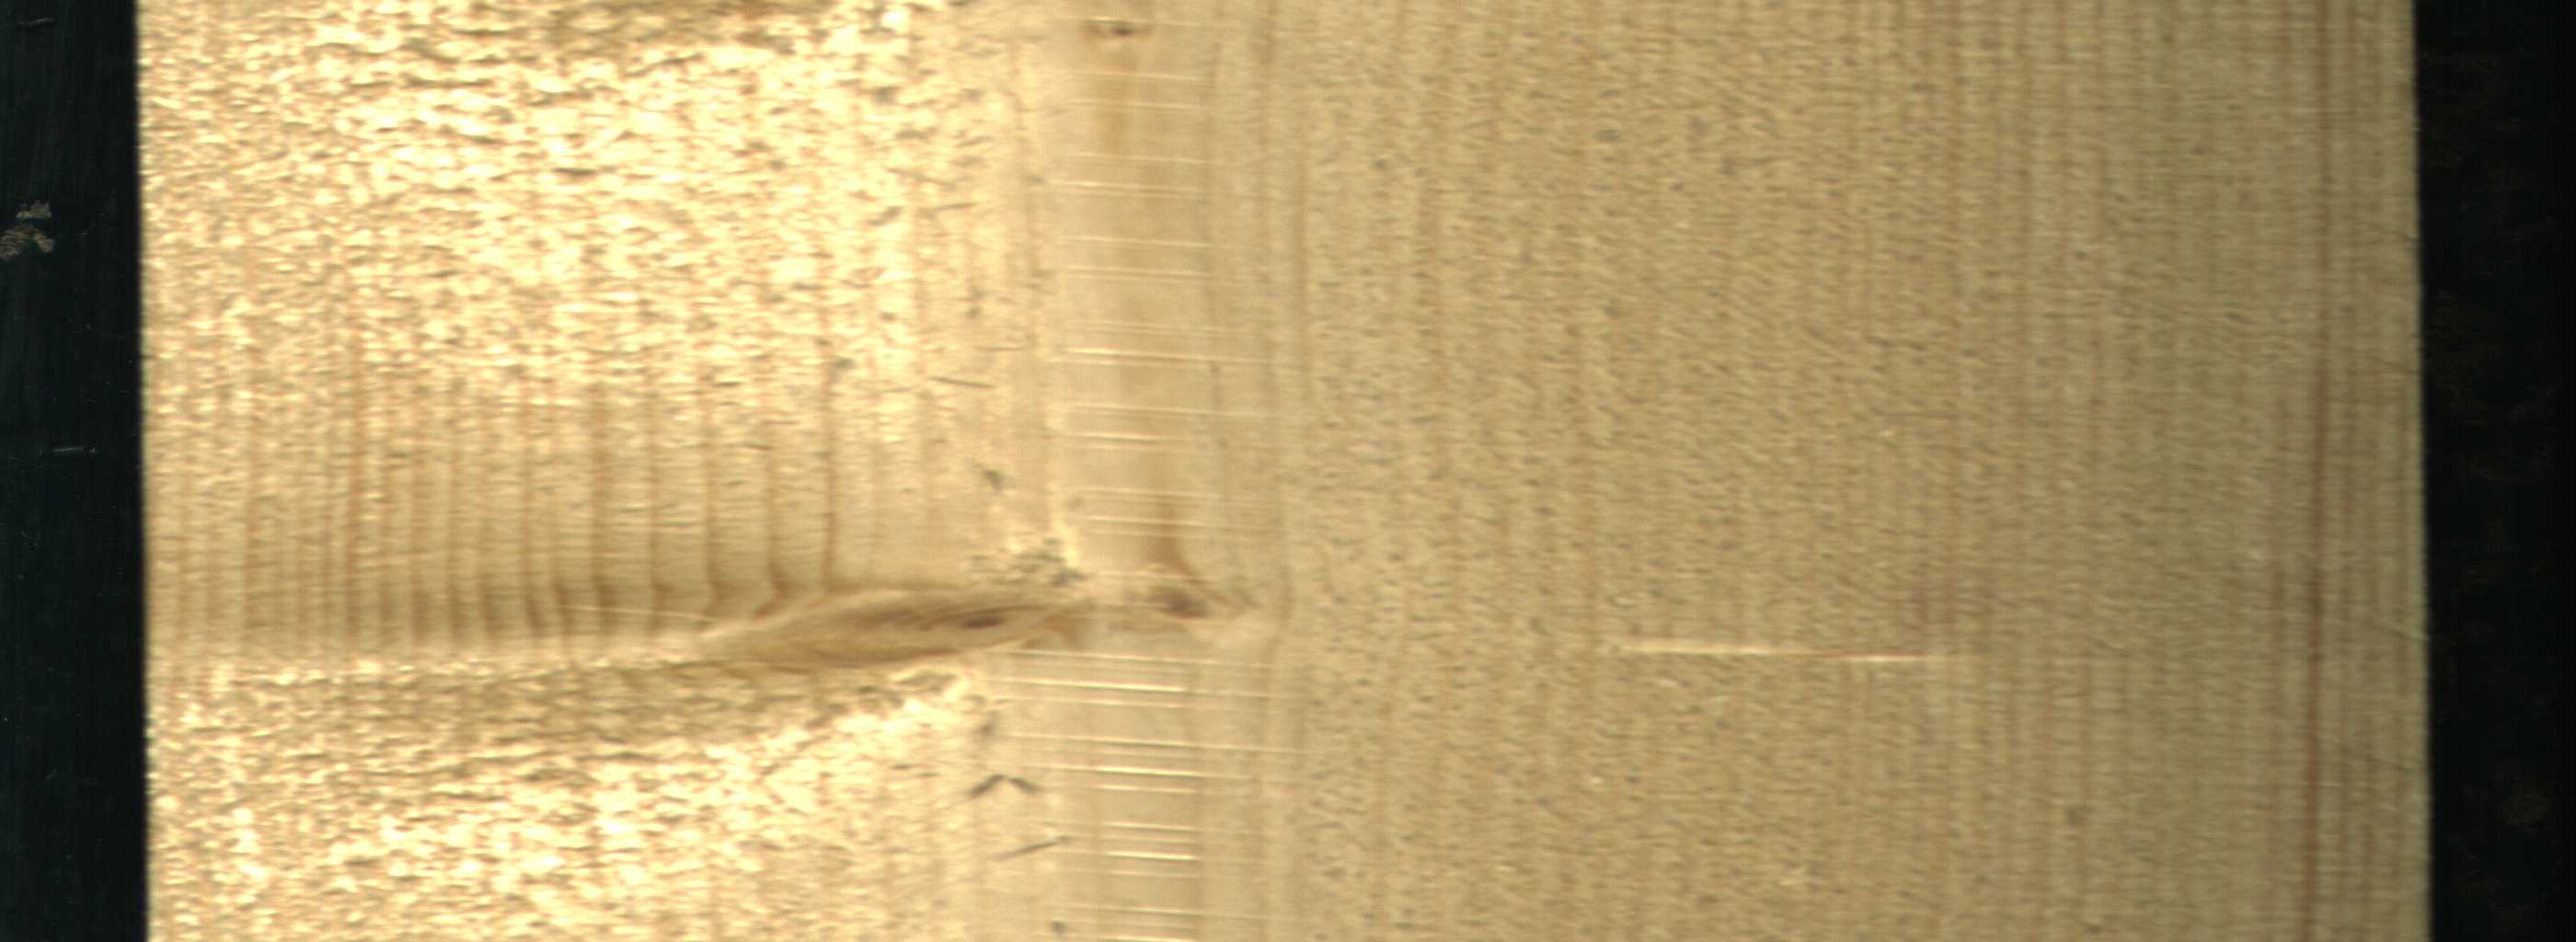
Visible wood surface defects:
Live_Knot
Live_Knot